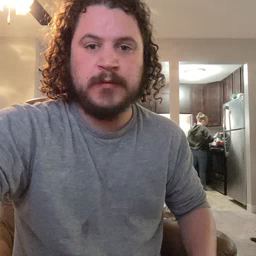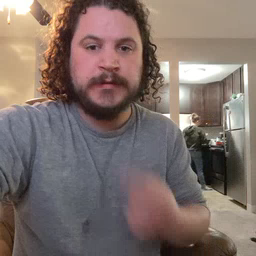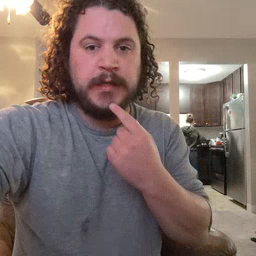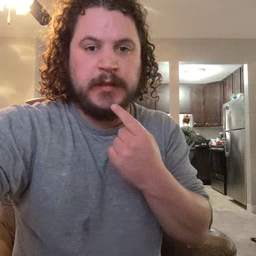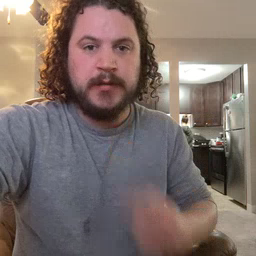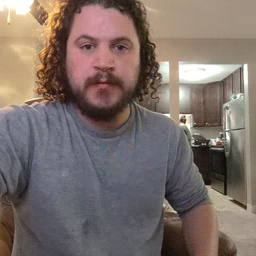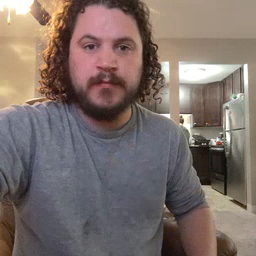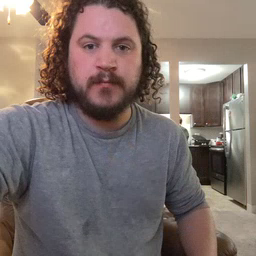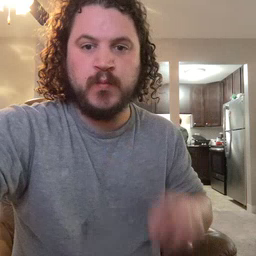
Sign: say